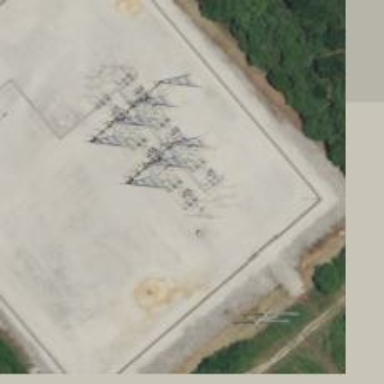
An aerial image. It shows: Switch used for power control.